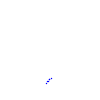
Particle: proton